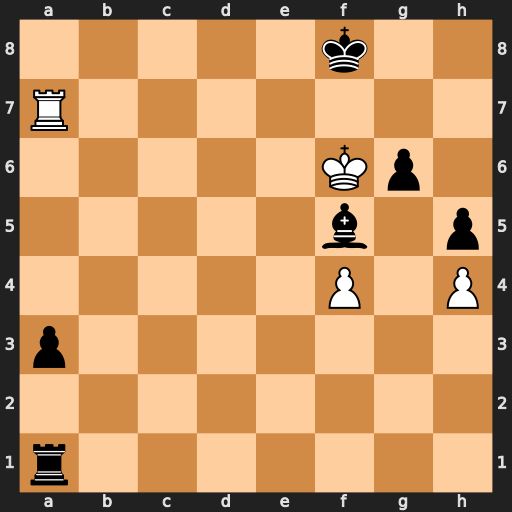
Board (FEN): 5k2/R7/5Kp1/5b1p/5P1P/p7/8/r7
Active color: w
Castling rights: -
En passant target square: -
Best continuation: Ra8+ Bc8 Rxc8#